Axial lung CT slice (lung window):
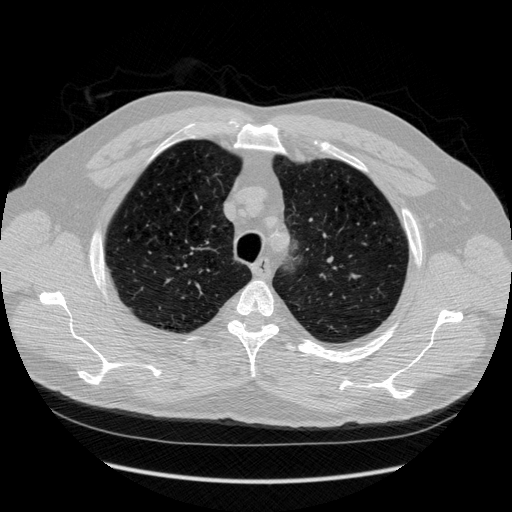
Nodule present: no